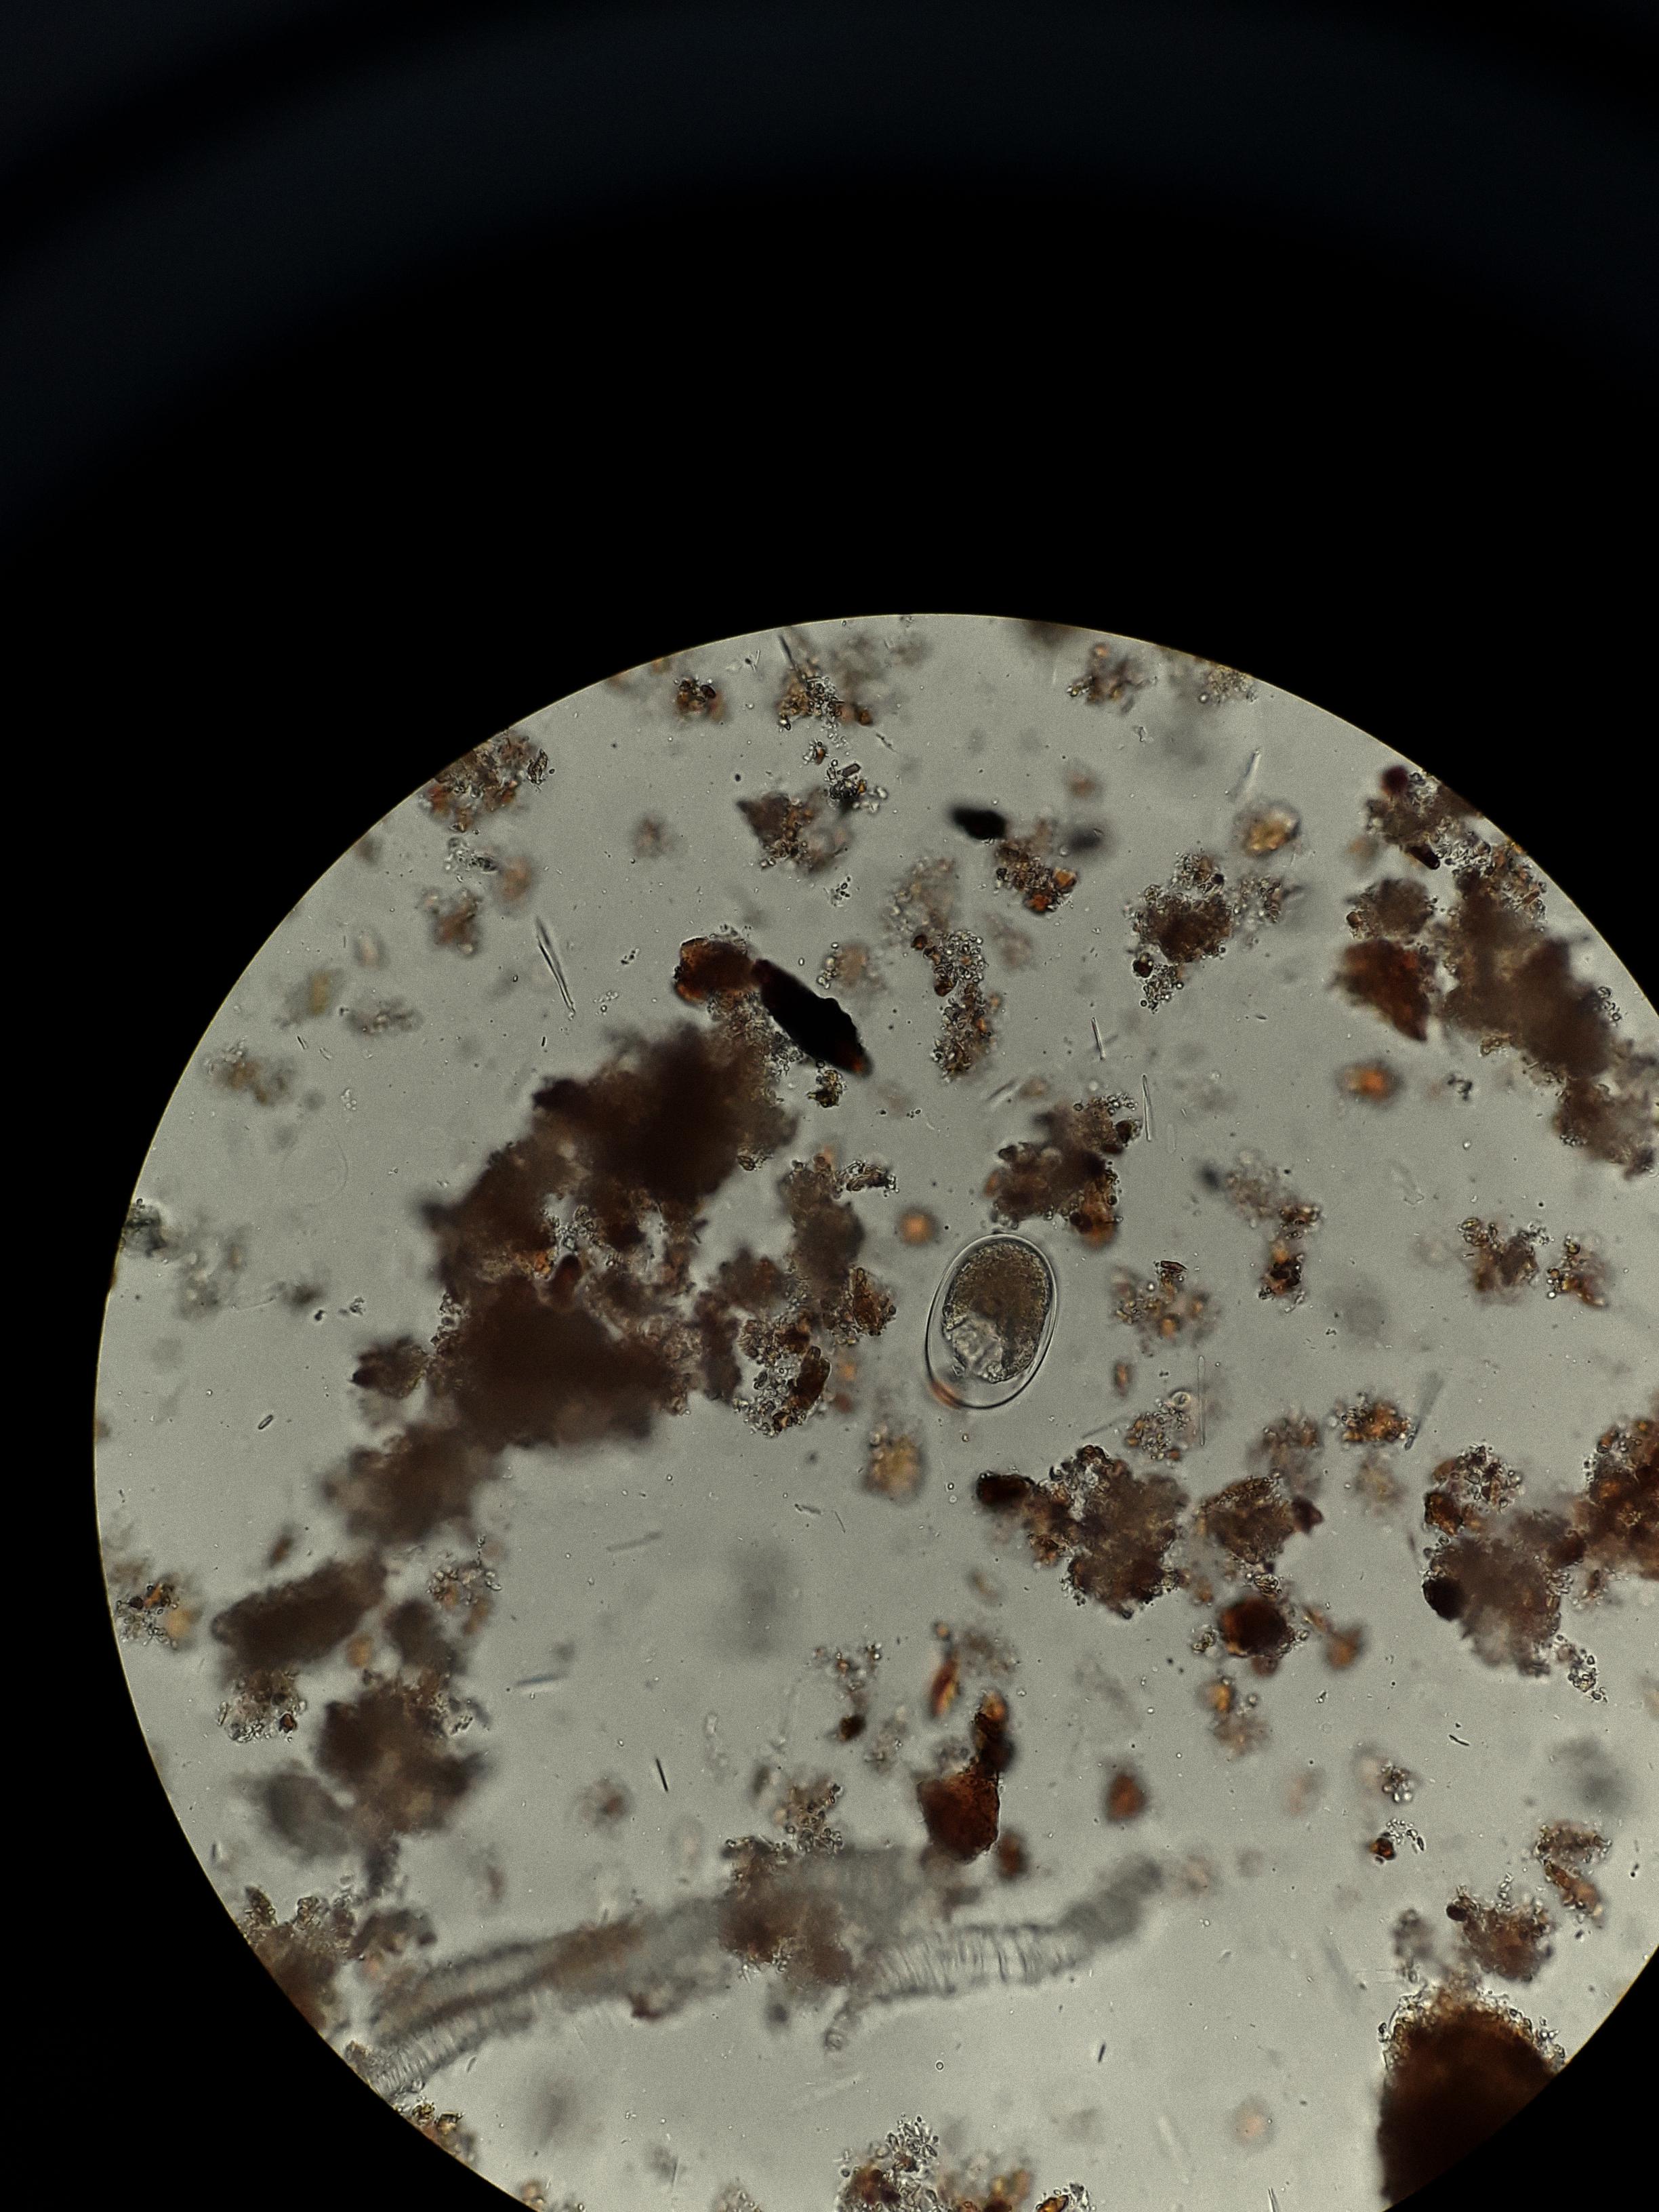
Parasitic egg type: Hookworm egg